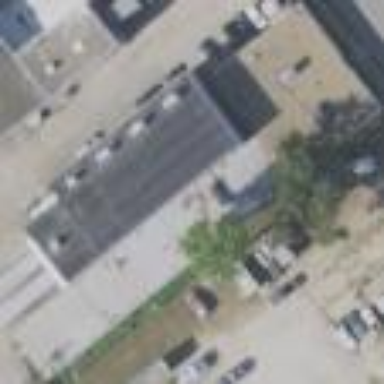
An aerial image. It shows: Warehouse.